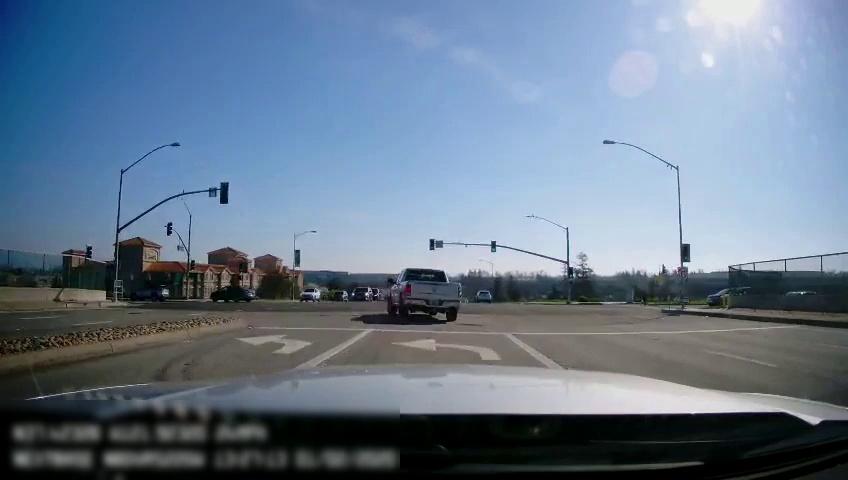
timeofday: Day
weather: Sunny
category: Drivable Space
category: Drivable Space
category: Vehicles | SUV
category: Vehicles | Car
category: Vehicles | Car
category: Vehicles | Car
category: Vehicles | SUV
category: Vehicles | SUV
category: Vehicles | Car
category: Vehicles | SUV
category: Vehicles | SUV
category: Vehicles | Car
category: Vehicles | Truck
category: Lanes | Current Lane
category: Lanes | Current Lane
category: Lanes | Current Lane
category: Lanes | Opposite Lane
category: Lanes | Opposite Lane
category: Traffic | Lights
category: Traffic | Lights
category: Traffic | Lights
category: Traffic | Lights
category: Traffic | Lights
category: Traffic | Lights
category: Traffic | Lights
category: Traffic | Signs
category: Traffic | Lights
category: Traffic | Lights
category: Traffic | Signs